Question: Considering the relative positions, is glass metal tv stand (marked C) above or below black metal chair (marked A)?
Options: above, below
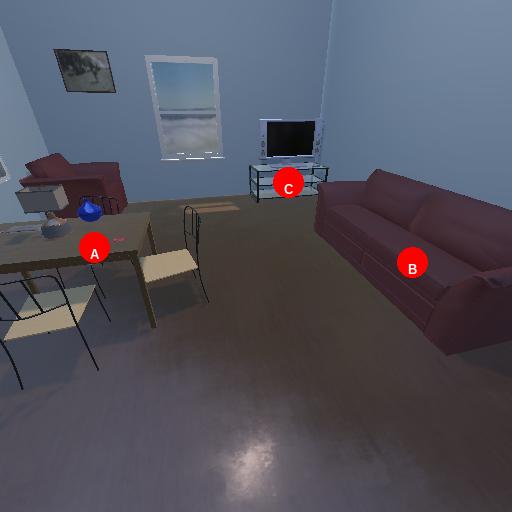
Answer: above